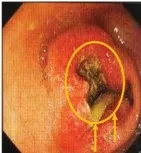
(B, F) CT examination after admission showed suspicious biliary invasion.
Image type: radiology (ct)